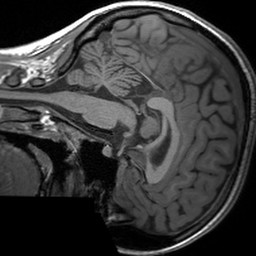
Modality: T1w
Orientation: sagittal
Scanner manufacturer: siemens
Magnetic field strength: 3 T
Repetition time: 1.54 s
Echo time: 0.00234 s